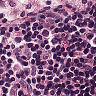
Metastatic tissue present: no